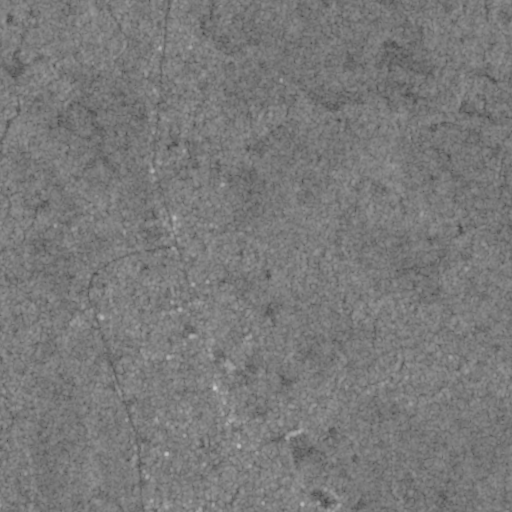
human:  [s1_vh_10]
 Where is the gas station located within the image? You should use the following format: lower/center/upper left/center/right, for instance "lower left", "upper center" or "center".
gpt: The gas station is located in the lower center of the image.
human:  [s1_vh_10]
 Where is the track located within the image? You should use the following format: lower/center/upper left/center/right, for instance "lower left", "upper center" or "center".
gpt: The track is located in the lower center of the image.
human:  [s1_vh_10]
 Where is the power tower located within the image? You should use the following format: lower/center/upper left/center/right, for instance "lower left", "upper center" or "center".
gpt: There is no power tower in the image.

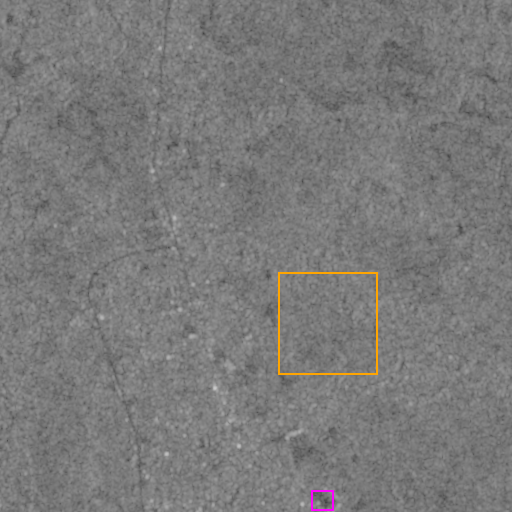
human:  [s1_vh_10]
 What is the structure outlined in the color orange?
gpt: The structure outlined in orange is a crop field.
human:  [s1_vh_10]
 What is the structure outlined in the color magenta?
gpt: The structure outlined in magenta is a track.
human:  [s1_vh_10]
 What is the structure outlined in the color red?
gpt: There is no red outline.